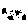
Label: star